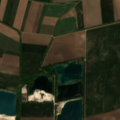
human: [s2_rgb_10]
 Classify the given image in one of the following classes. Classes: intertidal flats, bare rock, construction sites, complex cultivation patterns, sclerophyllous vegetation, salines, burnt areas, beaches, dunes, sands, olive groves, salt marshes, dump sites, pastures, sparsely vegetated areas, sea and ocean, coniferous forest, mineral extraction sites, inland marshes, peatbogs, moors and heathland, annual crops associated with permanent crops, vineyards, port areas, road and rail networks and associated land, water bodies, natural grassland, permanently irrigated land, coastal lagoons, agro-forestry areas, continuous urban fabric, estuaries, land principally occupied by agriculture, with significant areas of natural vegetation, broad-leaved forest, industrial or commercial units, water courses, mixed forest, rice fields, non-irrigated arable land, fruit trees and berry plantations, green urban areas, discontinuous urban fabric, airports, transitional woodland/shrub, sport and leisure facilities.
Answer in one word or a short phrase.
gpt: non-irrigated arable land, vineyards, water bodies